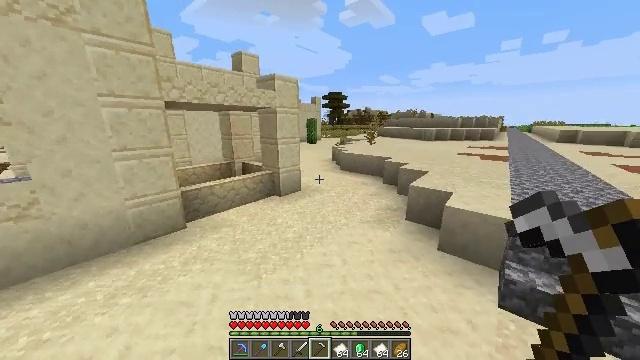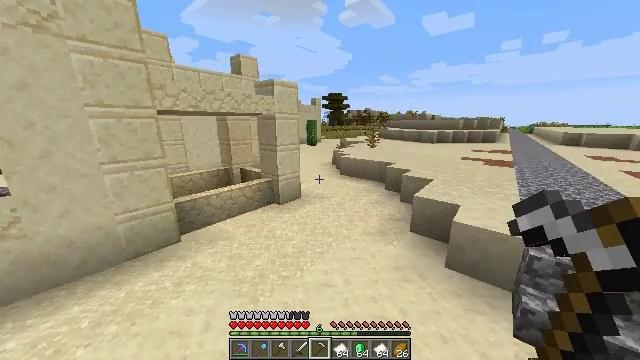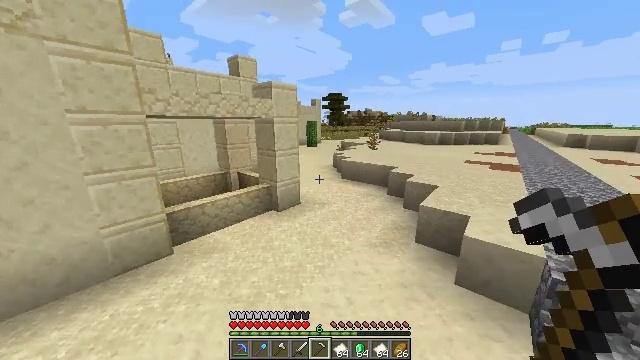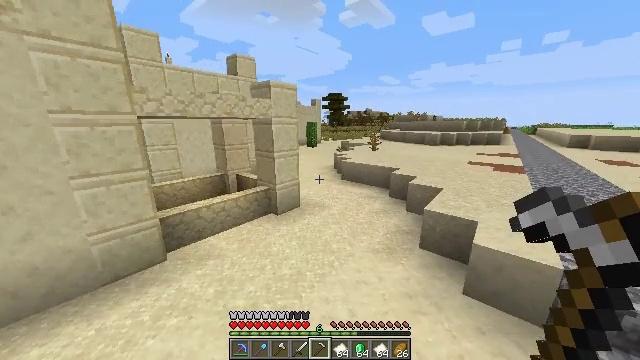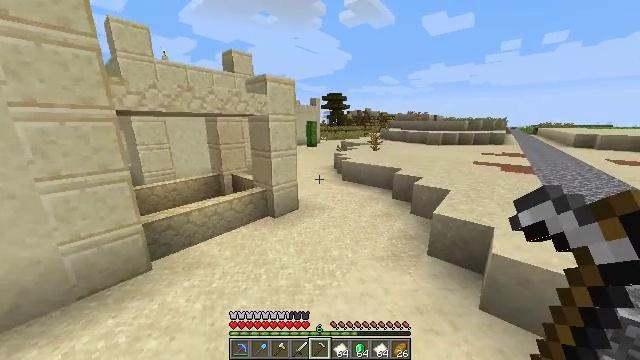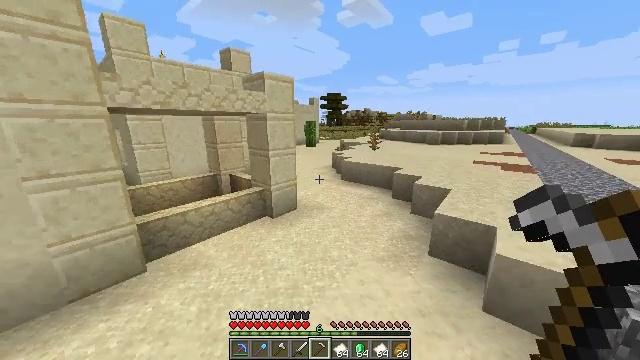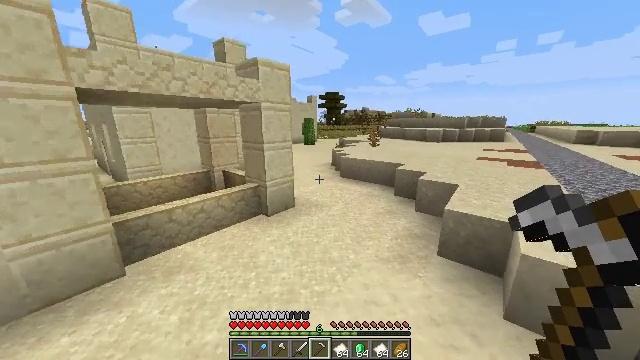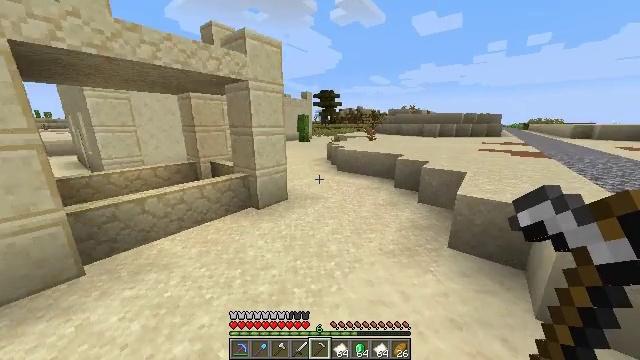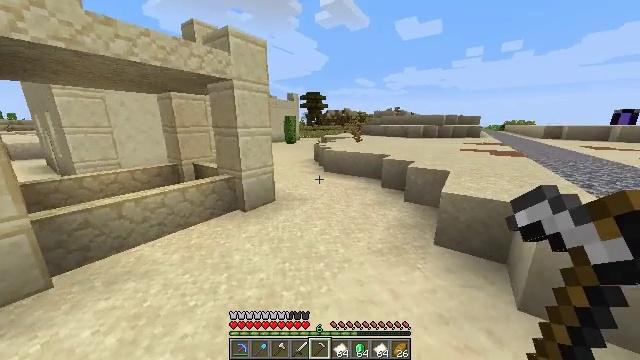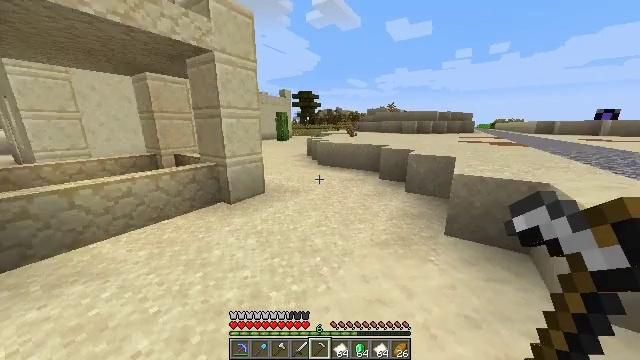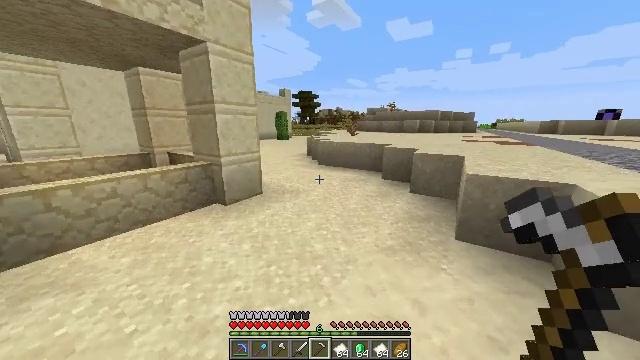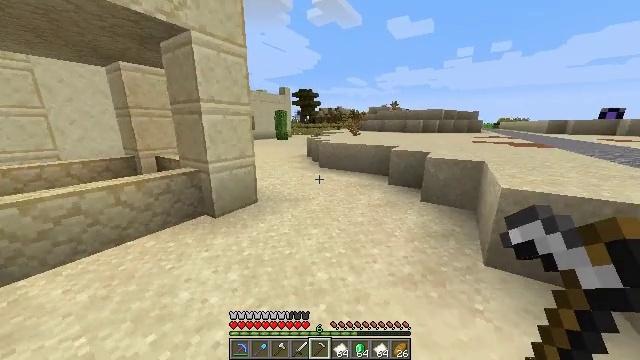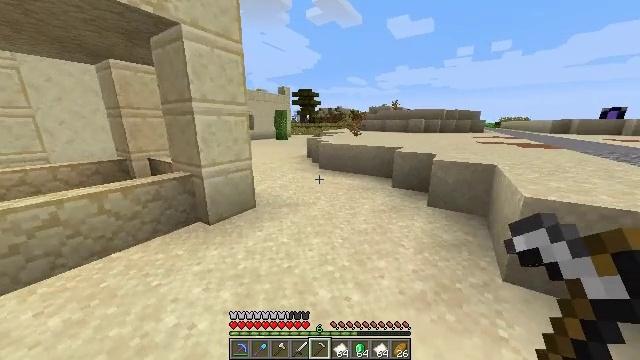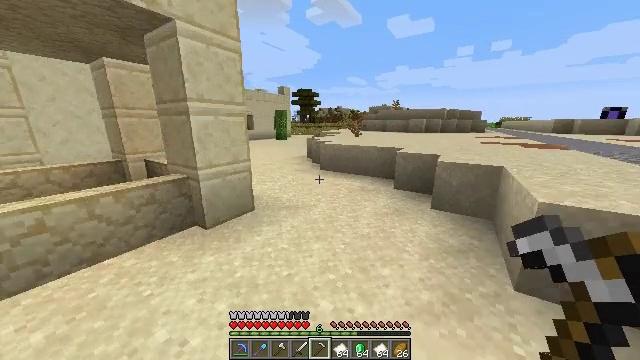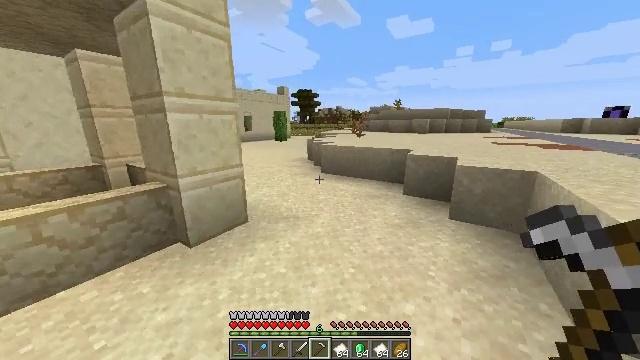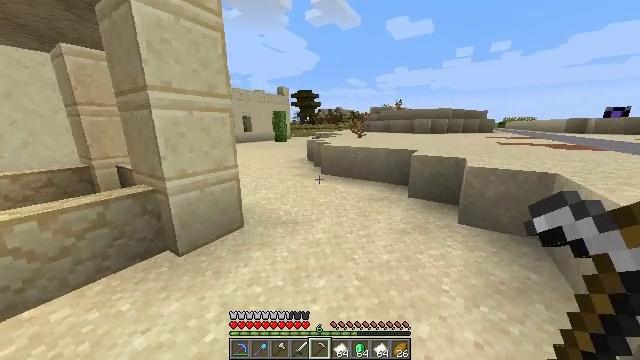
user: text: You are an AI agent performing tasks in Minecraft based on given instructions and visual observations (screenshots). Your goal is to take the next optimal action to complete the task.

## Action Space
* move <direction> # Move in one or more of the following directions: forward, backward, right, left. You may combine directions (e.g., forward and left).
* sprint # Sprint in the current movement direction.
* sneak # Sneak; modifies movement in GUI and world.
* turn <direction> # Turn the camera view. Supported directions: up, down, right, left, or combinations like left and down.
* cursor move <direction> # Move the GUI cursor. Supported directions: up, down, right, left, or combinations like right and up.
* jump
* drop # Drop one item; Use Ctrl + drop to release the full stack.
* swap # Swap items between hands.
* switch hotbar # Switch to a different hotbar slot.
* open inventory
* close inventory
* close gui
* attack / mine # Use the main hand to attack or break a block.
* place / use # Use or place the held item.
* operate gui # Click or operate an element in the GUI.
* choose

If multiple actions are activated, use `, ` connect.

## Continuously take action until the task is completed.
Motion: motion action
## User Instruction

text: Gather a dead bush.
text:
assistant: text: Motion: move forward, sprint, jump
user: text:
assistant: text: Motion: move forward, sprint, jump
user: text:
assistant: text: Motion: move forward, sprint, jump
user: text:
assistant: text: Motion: move forward, sprint, jump
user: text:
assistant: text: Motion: move forward, sprint, jump
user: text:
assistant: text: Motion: move forward, sprint
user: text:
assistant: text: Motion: move forward, sprint, turn right
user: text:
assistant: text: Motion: move forward, sprint, turn right
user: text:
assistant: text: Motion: move forward, sprint, turn right
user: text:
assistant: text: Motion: move forward, sprint
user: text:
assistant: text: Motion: move forward, sprint
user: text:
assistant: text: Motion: move forward, sprint
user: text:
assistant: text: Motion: move forward, sprint
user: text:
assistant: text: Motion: move forward, sprint
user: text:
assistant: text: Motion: move forward, sprint
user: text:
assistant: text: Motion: move forward, sprint
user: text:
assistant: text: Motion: move forward, sprint
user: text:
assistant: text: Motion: move forward, sprint
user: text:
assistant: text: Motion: move forward, sprint, jump
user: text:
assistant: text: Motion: move forward, sprint, jump
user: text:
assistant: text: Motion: move forward, sprint, turn left, jump
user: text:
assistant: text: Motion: move forward, sprint, turn left, jump
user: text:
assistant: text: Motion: move forward, sprint, turn left, jump
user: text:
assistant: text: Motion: move forward, sprint, turn left, jump
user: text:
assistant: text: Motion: move forward, sprint, turn left, jump
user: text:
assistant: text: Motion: move forward, sprint, turn left, jump
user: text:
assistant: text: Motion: move forward, sprint, turn left, jump
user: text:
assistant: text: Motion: move forward, sprint, turn left, jump
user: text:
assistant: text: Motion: move forward, sprint, turn left, jump
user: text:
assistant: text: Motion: move forward, sprint, jump